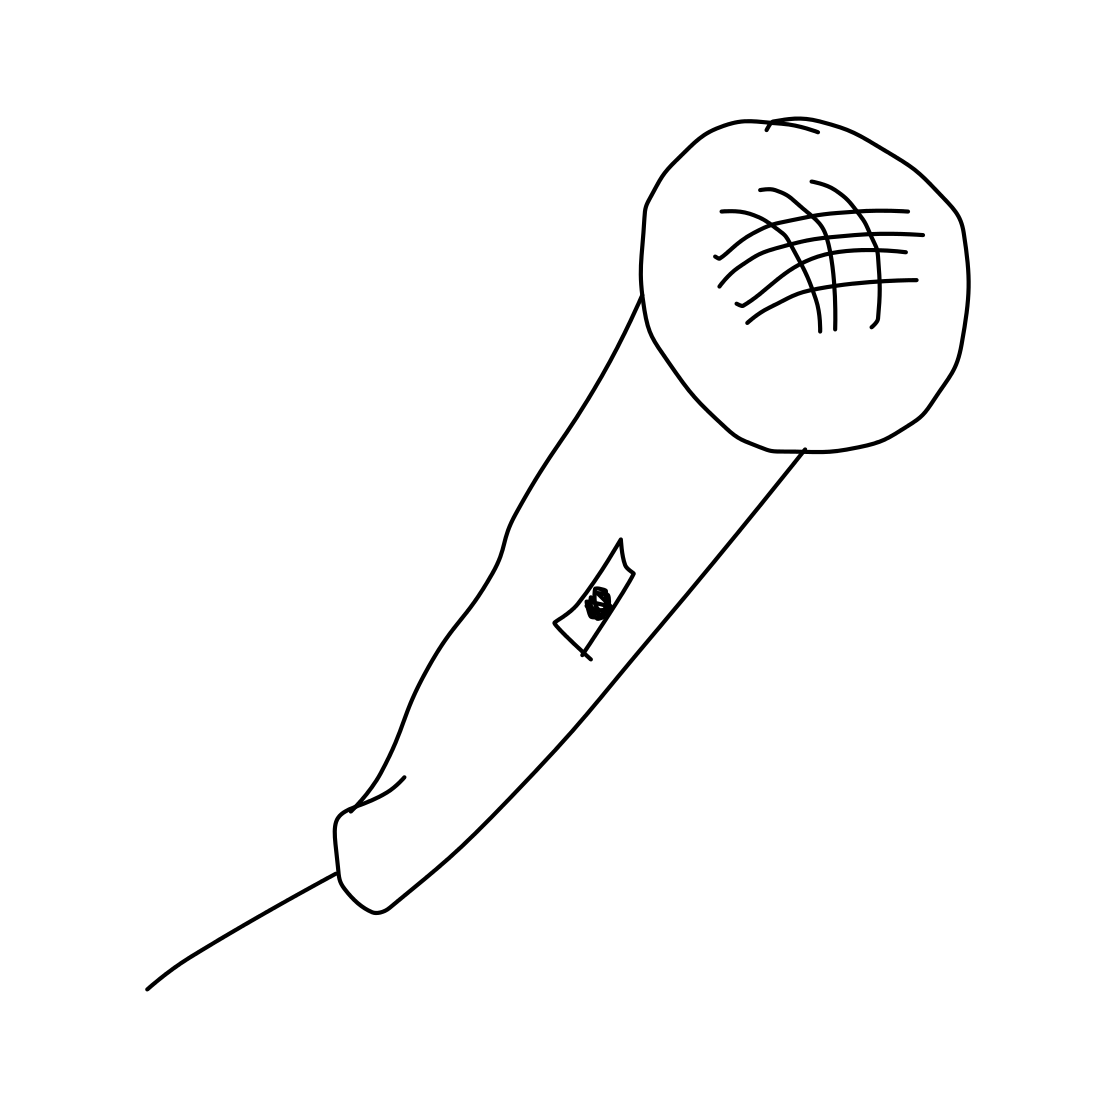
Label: microphone